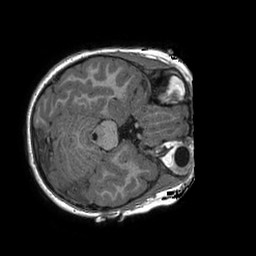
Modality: T1w
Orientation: axial
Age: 5
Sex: female
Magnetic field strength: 3 T